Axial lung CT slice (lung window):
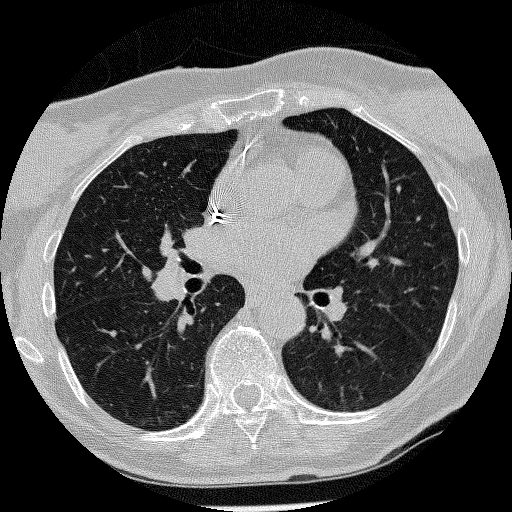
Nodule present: no